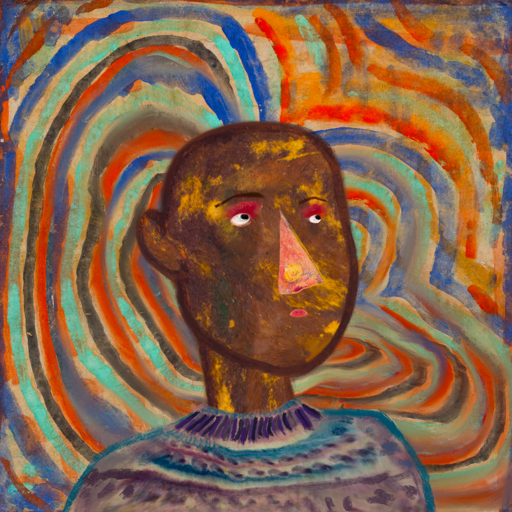
Background: Sisters, Head And Neck Side: Comrade, Face Side: Irani, Bust: HillGirl, Hair Side: Blank, Head Accessory: Blank, Second Necklace: Blank, Necklace: HillGirl, Baby: Blank